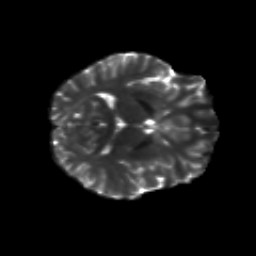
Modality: T2w
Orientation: axial
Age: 22
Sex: female
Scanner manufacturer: siemens
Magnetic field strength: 3 T
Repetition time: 8.8 s
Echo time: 0.085 s